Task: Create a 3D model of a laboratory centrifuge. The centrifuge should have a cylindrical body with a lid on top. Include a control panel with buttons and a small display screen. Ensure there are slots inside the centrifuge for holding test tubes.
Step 333:
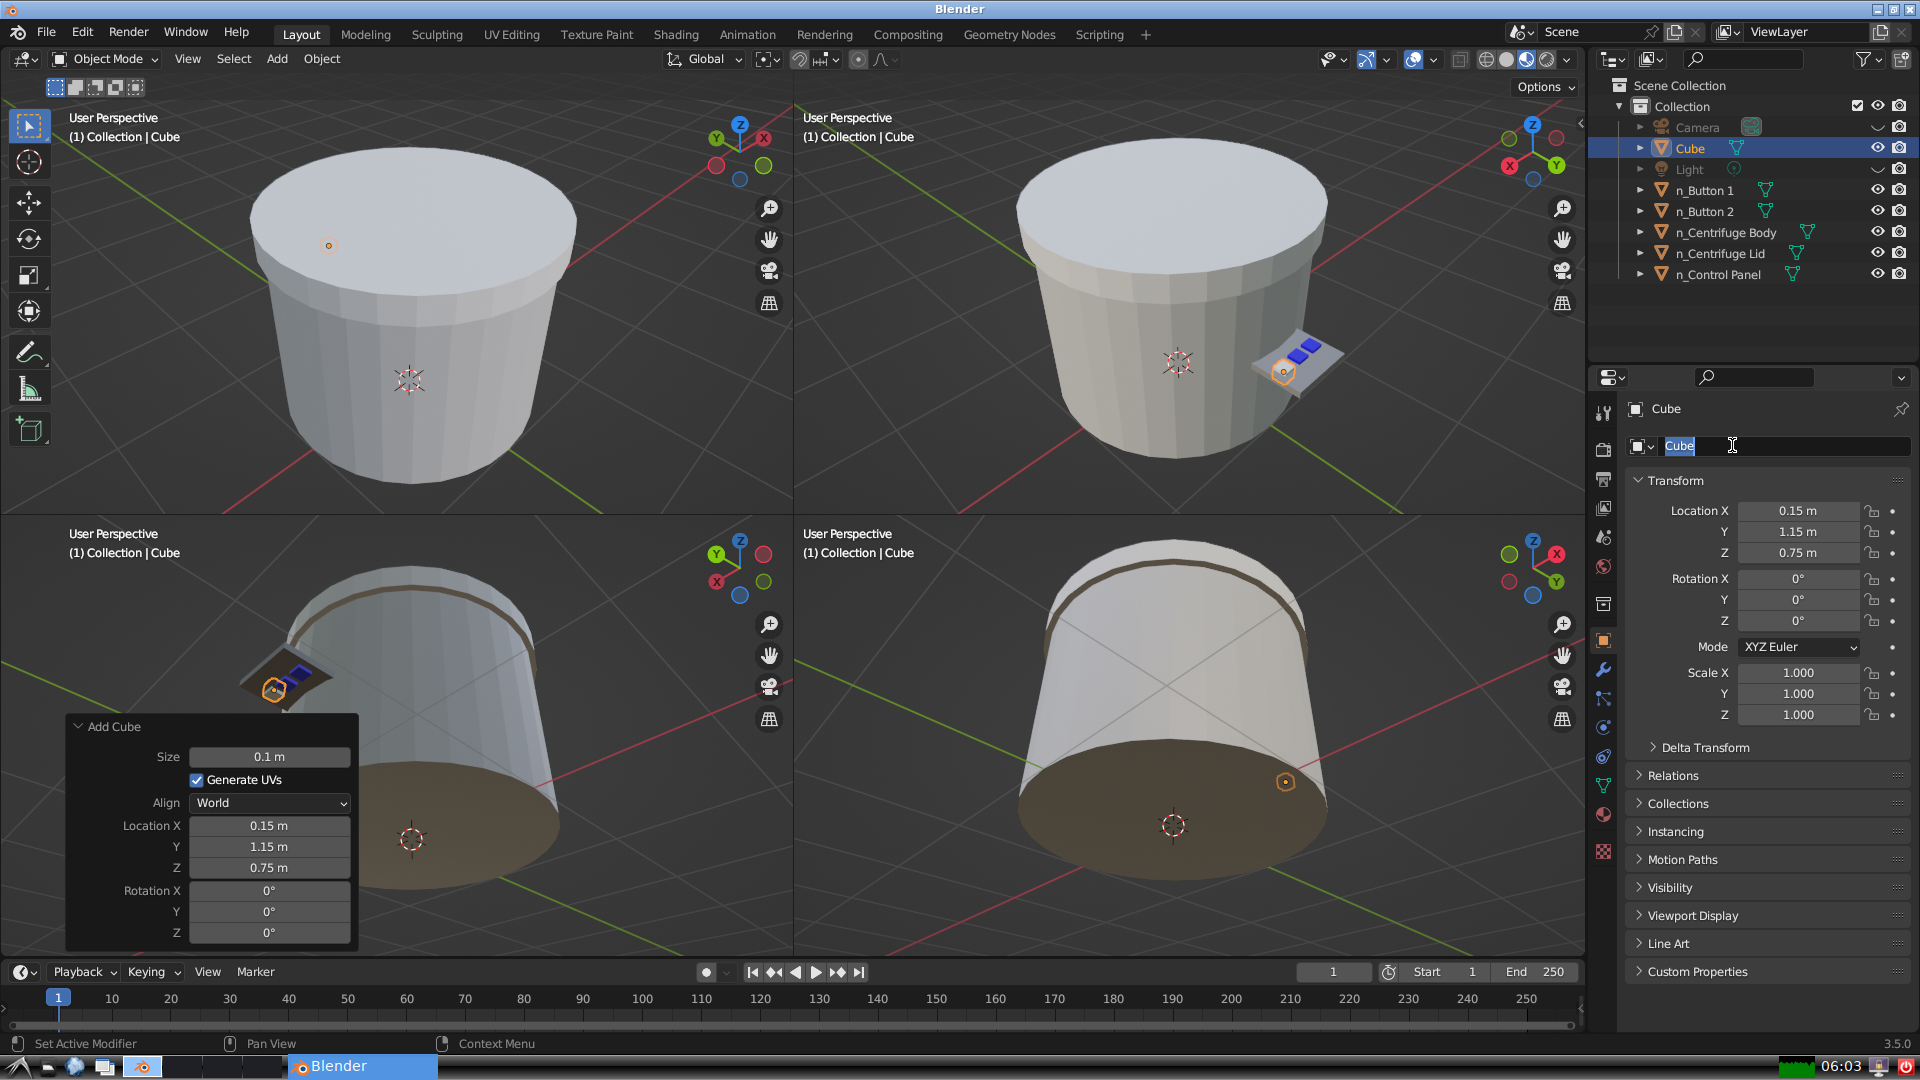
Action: input_text: n_Button 3